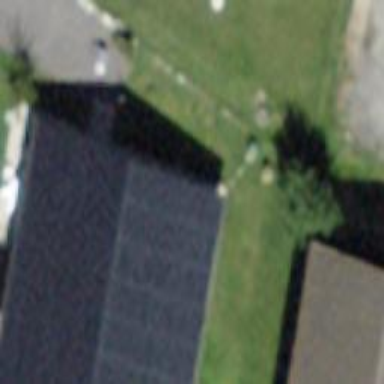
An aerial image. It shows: Simple house.